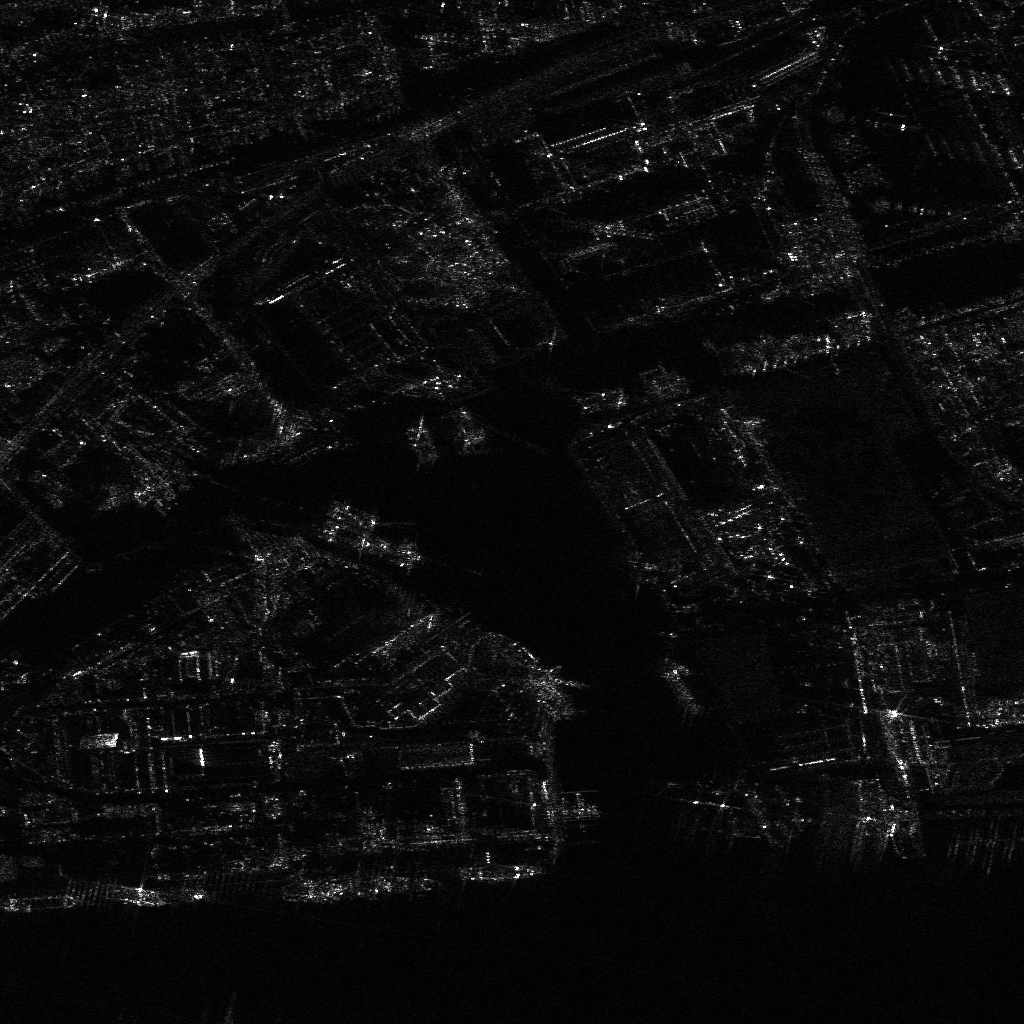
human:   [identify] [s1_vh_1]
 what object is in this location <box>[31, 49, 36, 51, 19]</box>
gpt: <ref>1 medium lawenforce at the center</ref>